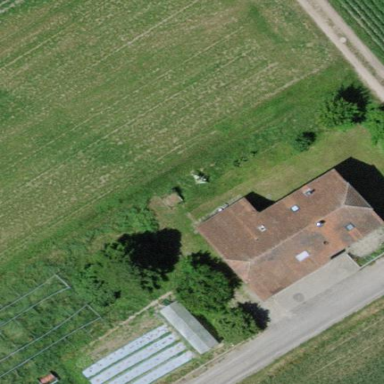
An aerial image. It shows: Farmyard area.